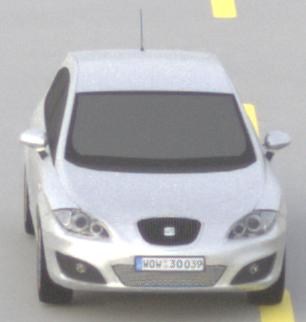
Make: SEAT
Model: Leon 1.4
Detailed model: Leon (1P)
Model produced from: 2009/04
Model produced until: 2010/08
Doors: 5
Color: white
Road condition: dry road
Daytime: sunrise or sunset
Contrast: low contrast